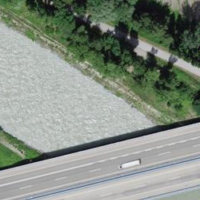
EUNIS habitat code: 57
Species observed at this site:
Prunus spinosa